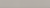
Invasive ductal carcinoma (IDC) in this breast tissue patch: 0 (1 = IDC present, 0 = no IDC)